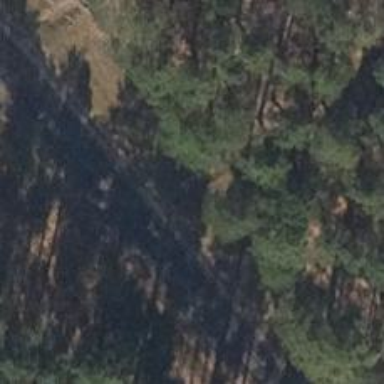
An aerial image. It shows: Man-made firebreak cutline.